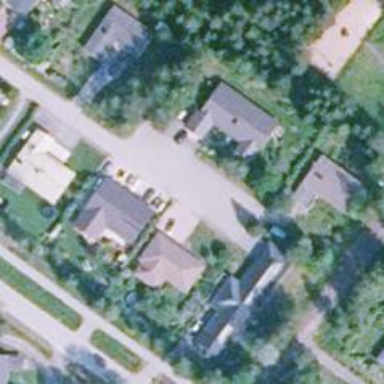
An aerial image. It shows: Turning circle on the road.